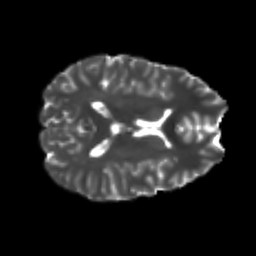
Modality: T2w
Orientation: axial
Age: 22
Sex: male
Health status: healthy
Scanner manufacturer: philips
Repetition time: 7.383 s
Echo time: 0.08599 s